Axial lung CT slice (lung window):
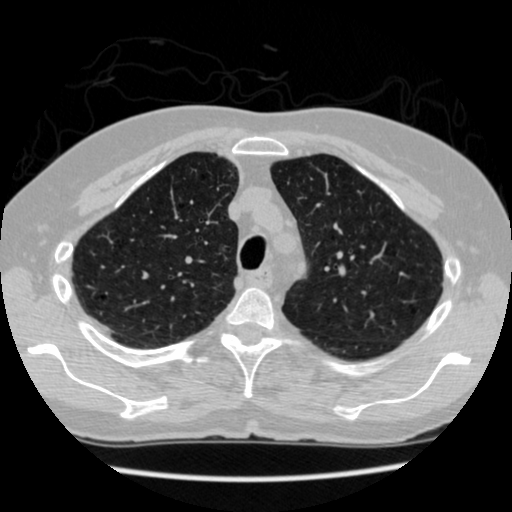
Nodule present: no